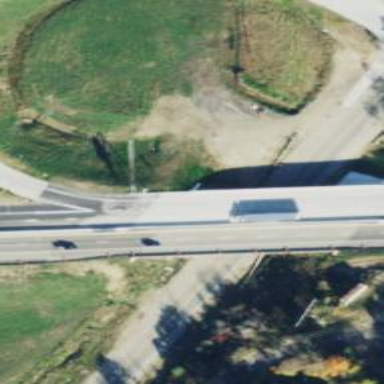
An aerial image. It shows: Bridge on motorway link.